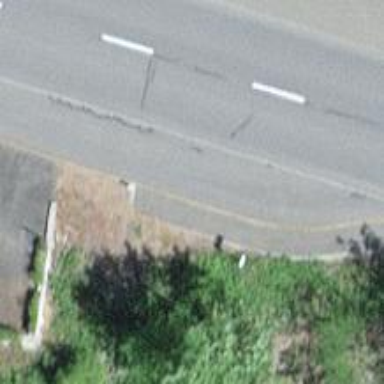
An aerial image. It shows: Bus stop with platform for public transport.